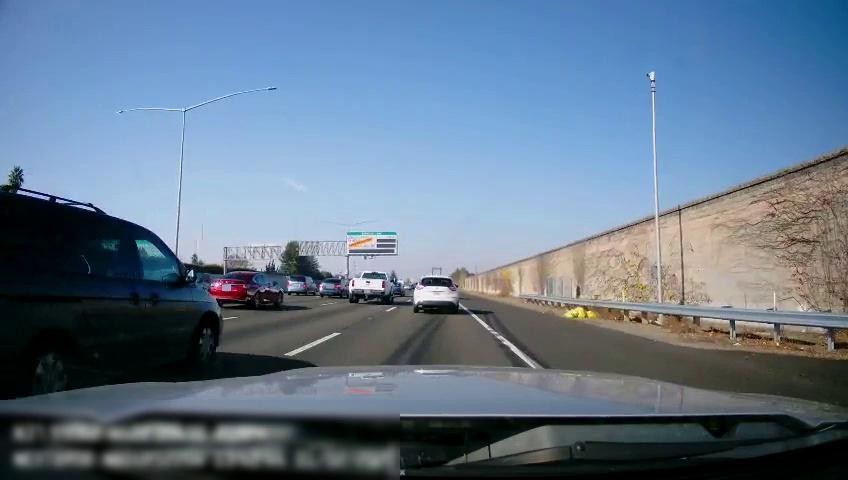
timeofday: Day
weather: Sunny
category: Drivable Space
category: Vehicles | Car
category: Vehicles | Truck
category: Vehicles | SUV
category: Vehicles | Car
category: Vehicles | Car
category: Vehicles | Car
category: Vehicles | SUV
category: Lanes | Current Lane
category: Lanes | Current Lane
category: Lanes | Alternate Lane
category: Traffic | Signs